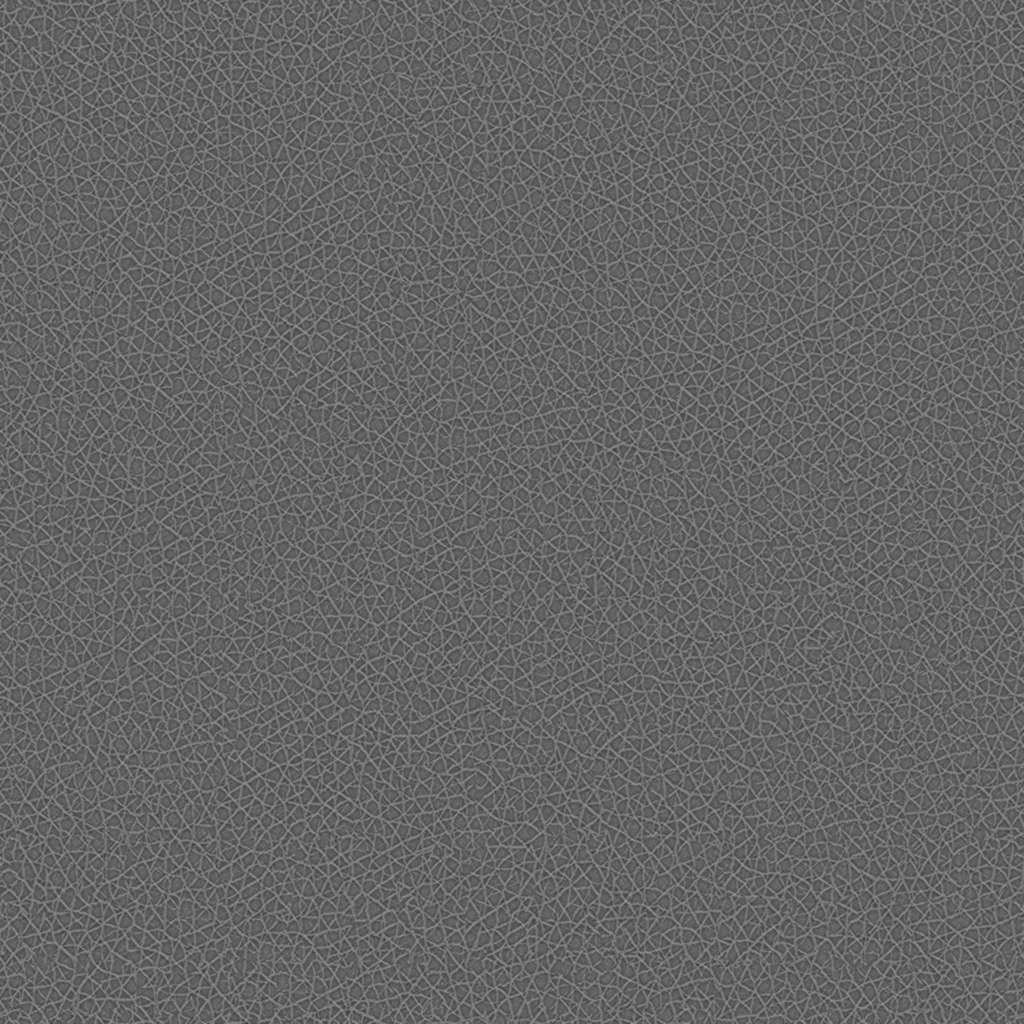
Texture map type: Roughness